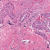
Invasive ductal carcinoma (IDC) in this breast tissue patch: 0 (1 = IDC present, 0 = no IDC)